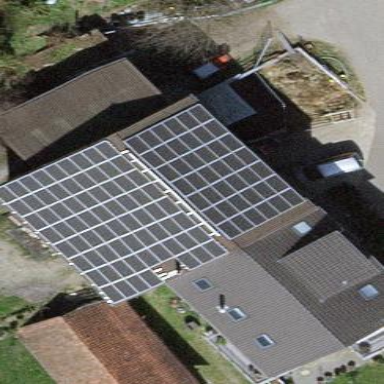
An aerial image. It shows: Solar power generator using photovoltaic panels.